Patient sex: M
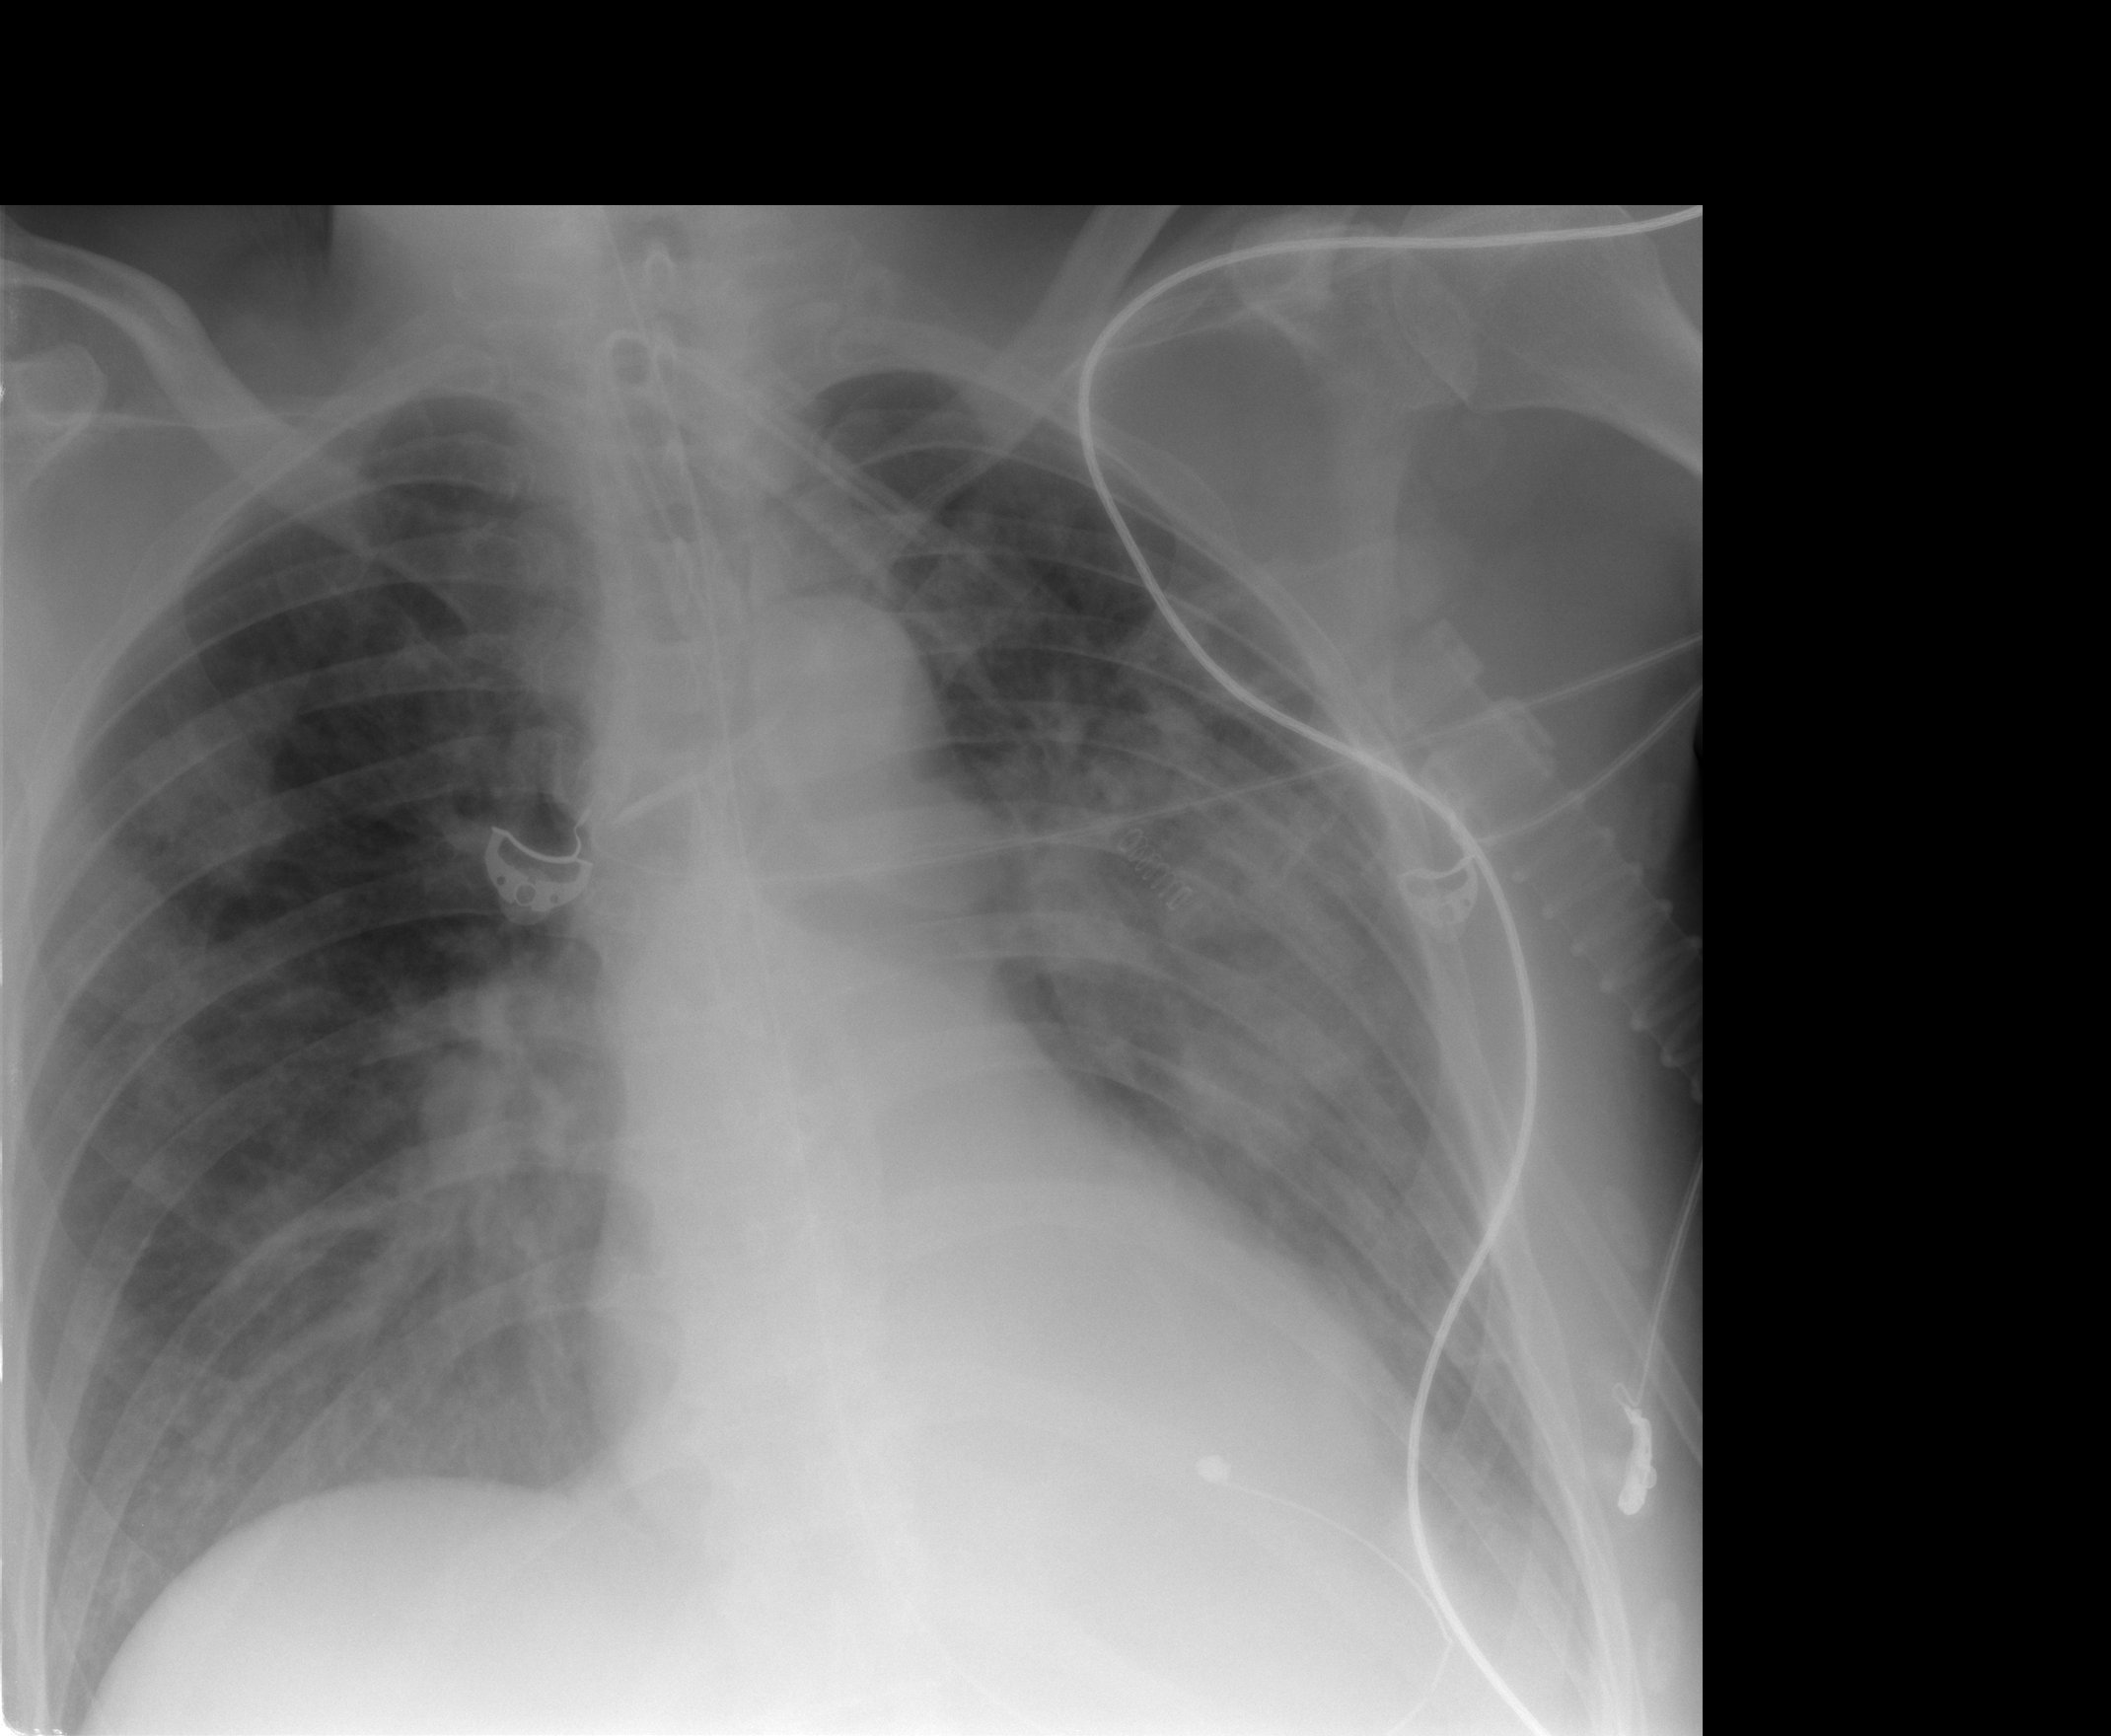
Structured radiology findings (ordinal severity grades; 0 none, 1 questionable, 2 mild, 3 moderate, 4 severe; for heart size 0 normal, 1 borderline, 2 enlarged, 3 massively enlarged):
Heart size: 0
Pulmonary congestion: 2
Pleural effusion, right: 0
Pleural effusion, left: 2
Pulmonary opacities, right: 0
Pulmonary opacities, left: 3
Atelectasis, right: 2
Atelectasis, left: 2